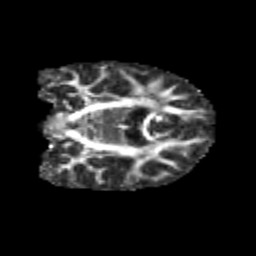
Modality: FA
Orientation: coronal
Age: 10
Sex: male
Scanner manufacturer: siemens
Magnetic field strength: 3 T
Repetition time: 3.8 s
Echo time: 0.07 s